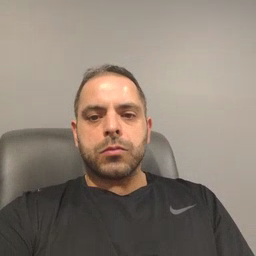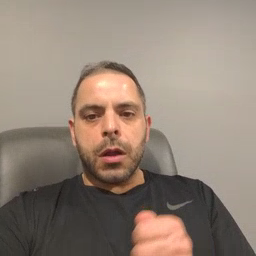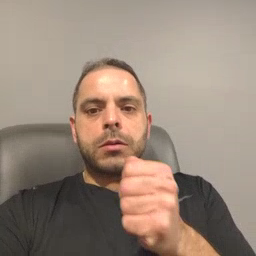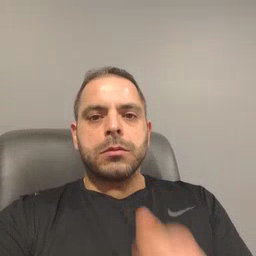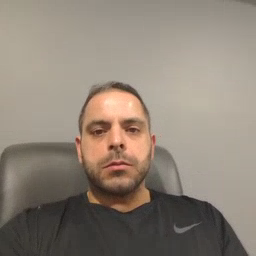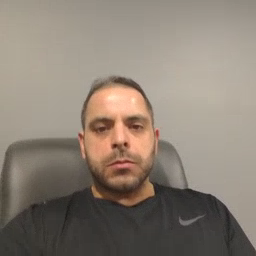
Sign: hide